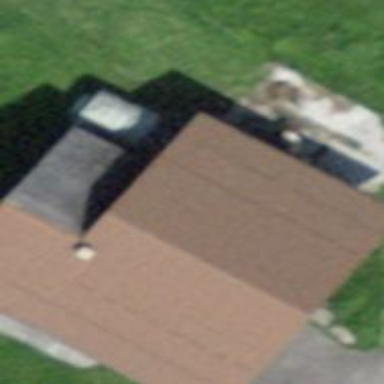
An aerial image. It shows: Cabin.